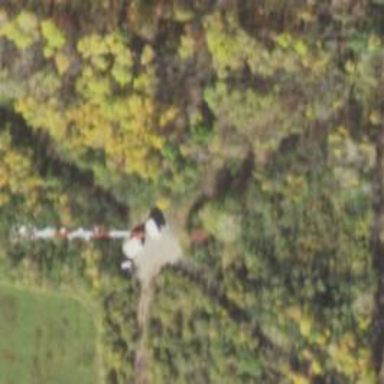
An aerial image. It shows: Man-made mast used for communication purposes.